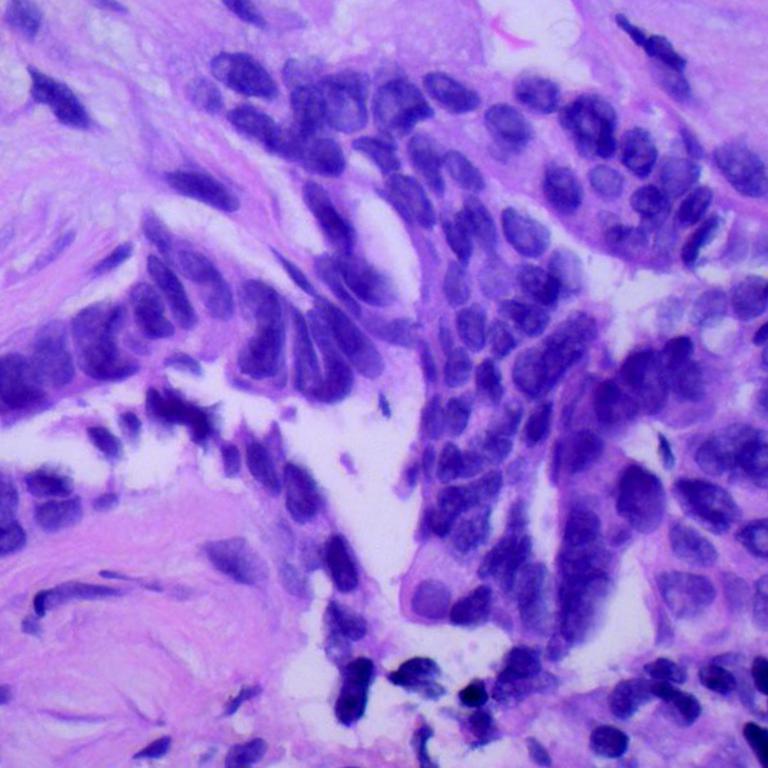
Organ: lung
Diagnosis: adenocarcinomas